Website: home-depot
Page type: account-selection
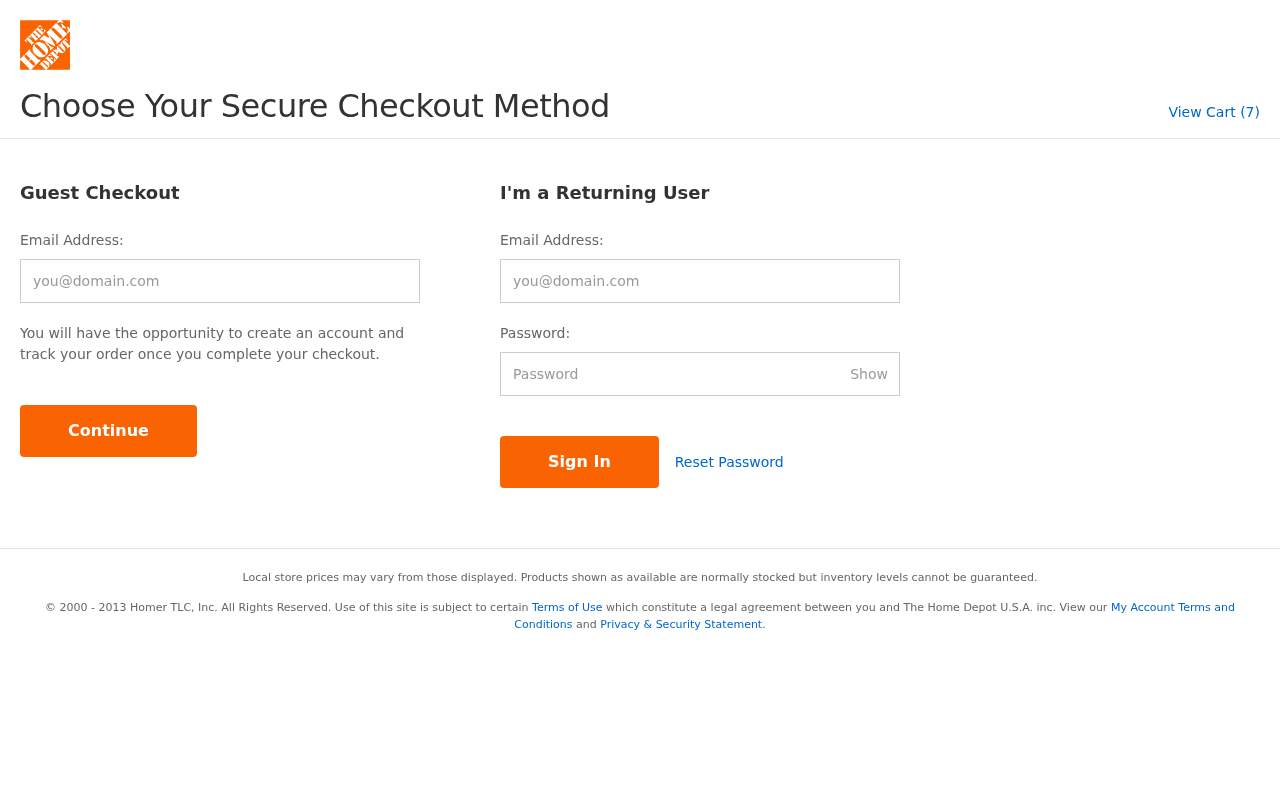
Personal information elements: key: PII_LOGIN_USERNAME
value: melissa_johnson
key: PII_LOGIN_USERNAME2
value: melissa_johnson
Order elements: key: ORDER_NUM_ITEMS
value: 7